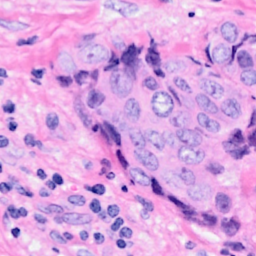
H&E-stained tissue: Breast